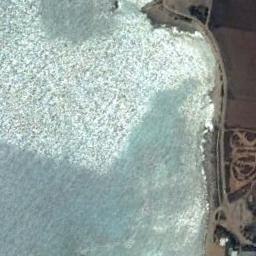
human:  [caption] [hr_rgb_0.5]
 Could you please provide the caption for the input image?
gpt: The beach consists of blue water, Coast and farmland .

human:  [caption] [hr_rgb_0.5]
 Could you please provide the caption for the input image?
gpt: There is a lot of vegetation beside the beach .

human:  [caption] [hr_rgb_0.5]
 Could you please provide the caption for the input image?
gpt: Under the gray-blue sea, A white sea floor and brown shores are revealed .

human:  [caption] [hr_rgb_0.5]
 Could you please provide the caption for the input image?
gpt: The type of beach is rocky coast and the farmland is on the beach .

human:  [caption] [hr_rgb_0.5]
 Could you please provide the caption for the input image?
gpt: There are several roads of different lengths near the beach .